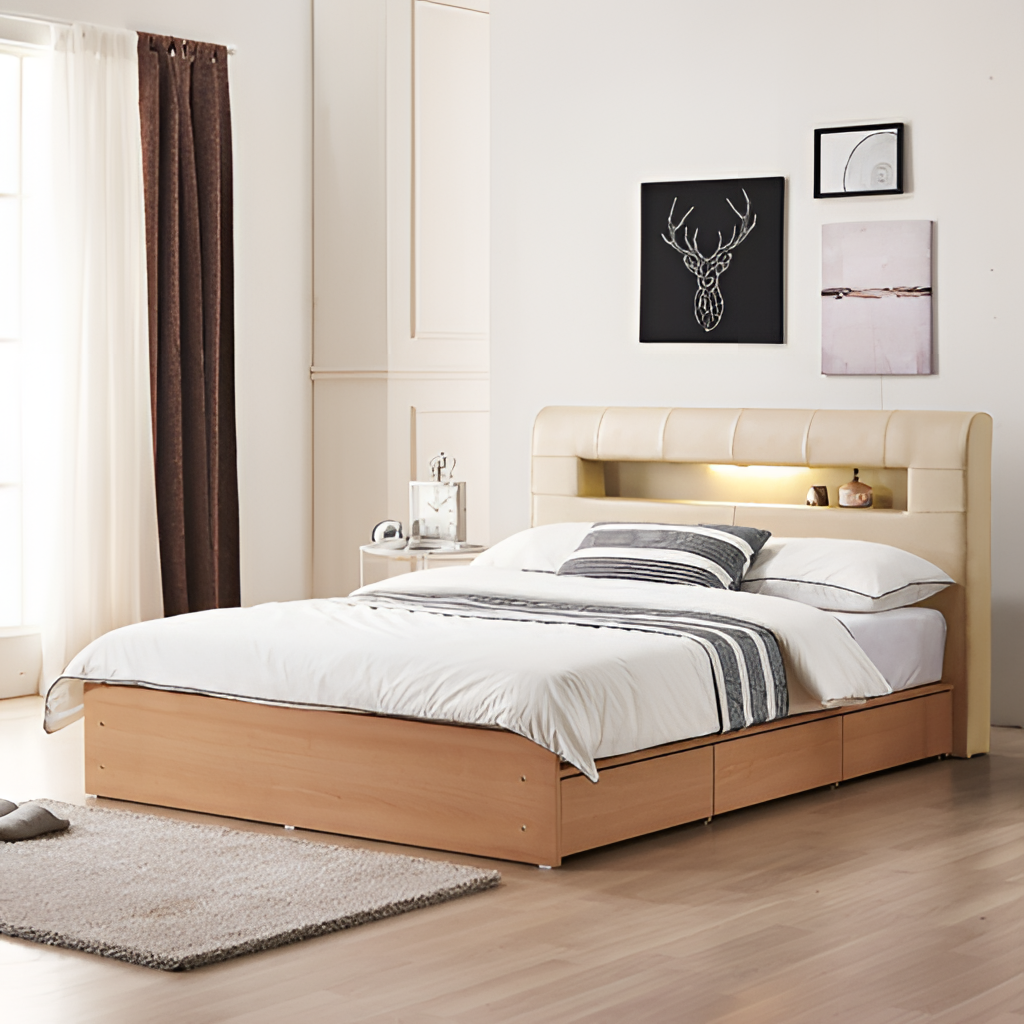
leather illuminated headboard bed, bedroom, wood flooring, with plank pattern, cream paint wallpaper, with solid pattern, contemporary